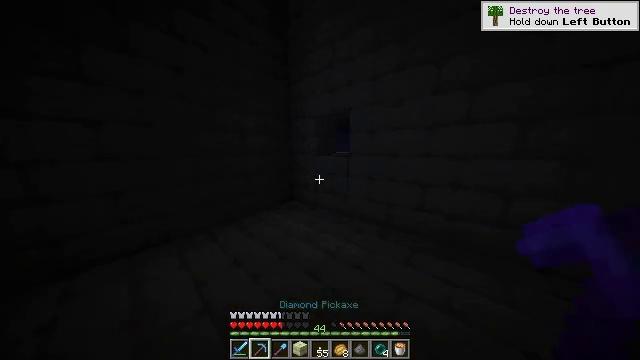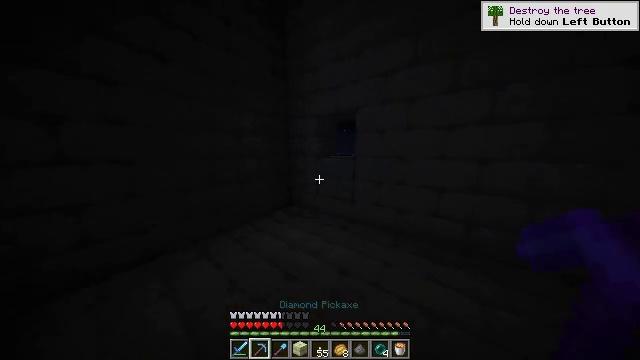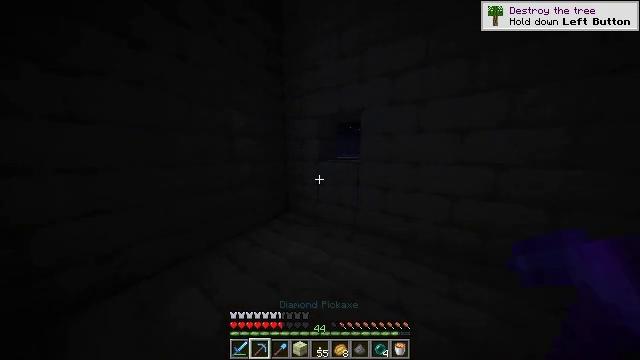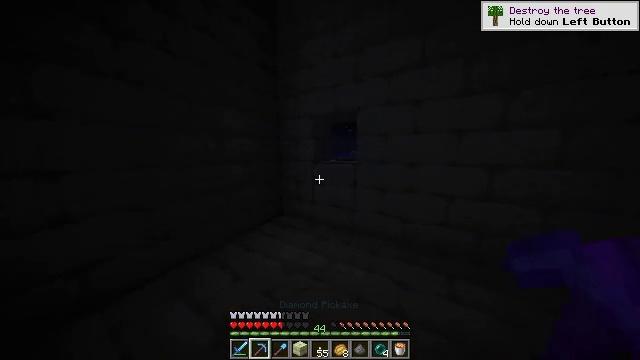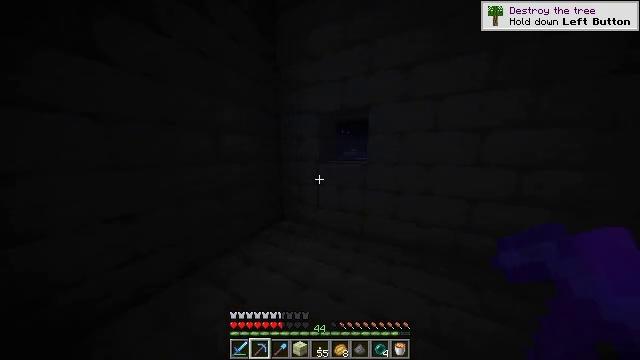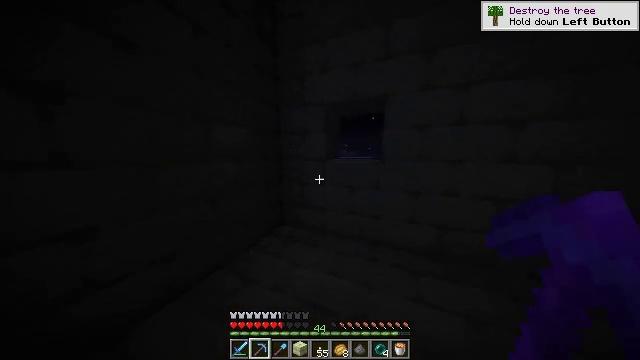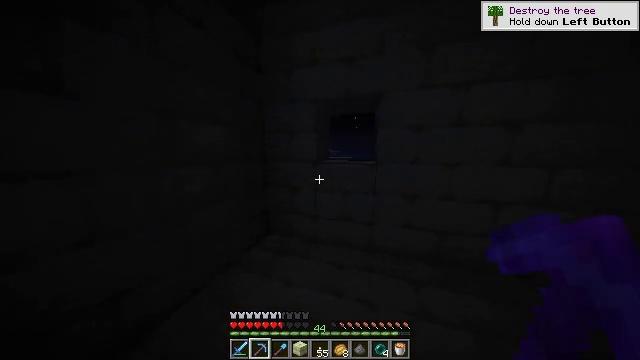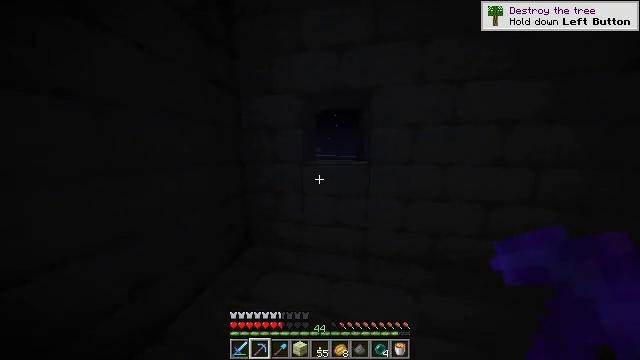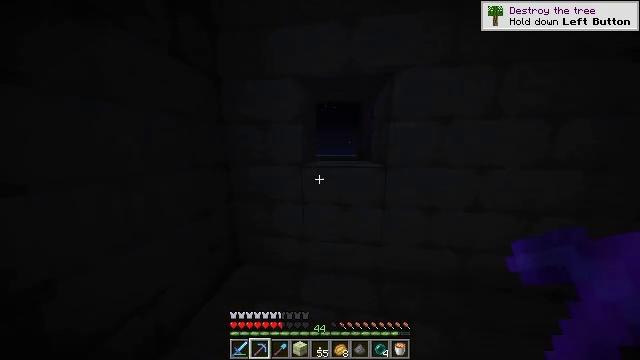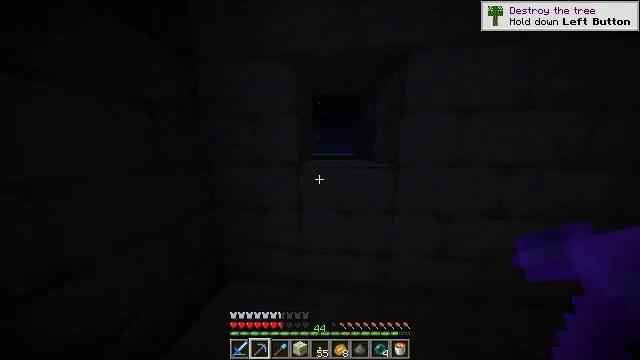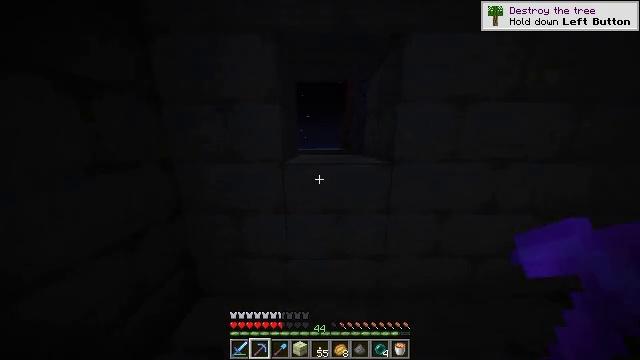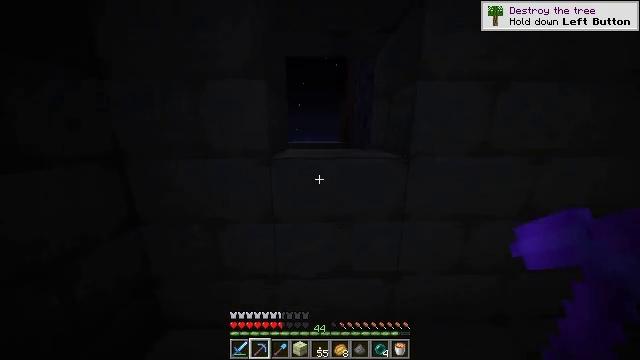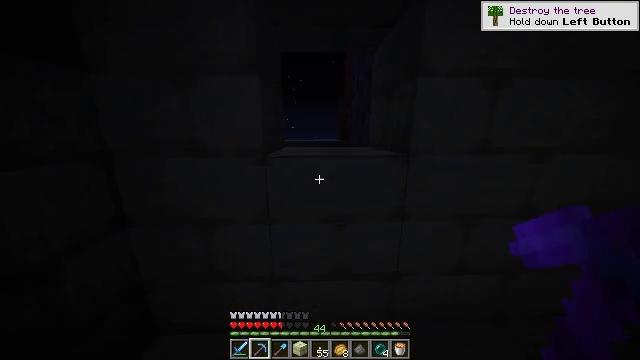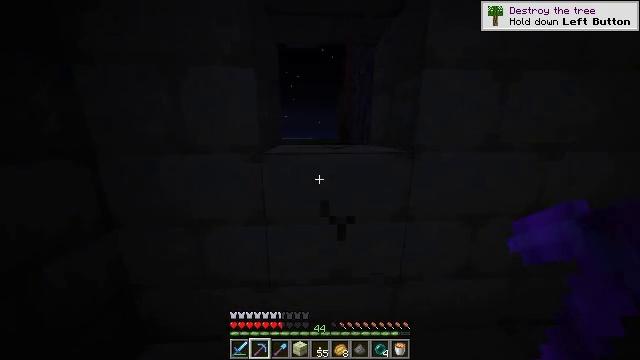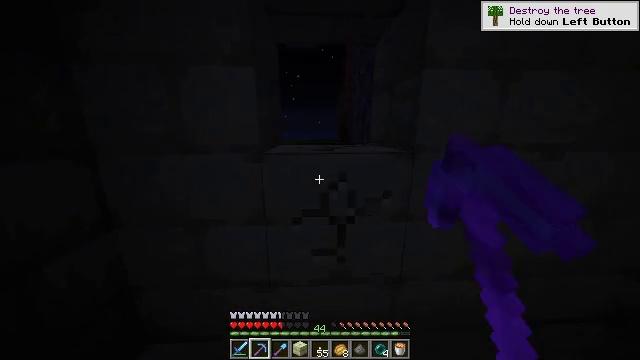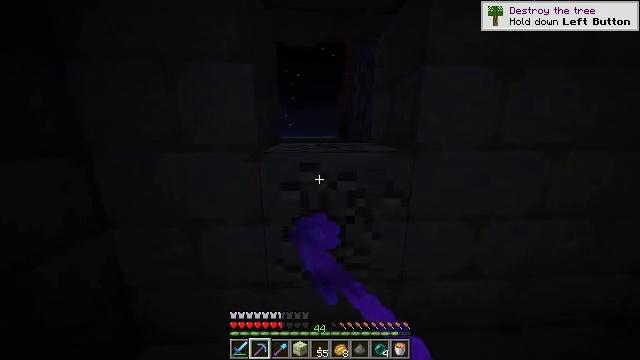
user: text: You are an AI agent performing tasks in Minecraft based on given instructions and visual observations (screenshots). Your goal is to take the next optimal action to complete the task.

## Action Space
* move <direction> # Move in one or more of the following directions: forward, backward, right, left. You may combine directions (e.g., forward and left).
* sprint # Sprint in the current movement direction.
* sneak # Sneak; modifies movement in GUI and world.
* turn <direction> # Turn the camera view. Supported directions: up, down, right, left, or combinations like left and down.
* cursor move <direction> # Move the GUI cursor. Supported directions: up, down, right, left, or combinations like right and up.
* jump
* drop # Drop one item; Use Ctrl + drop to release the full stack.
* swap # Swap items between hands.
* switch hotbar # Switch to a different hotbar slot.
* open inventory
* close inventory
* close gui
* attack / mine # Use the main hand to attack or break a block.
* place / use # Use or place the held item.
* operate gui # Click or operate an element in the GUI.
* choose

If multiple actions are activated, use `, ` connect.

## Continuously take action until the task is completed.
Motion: motion action
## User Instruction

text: Break the end stone bricks.
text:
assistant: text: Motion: move forward and move left, turn right
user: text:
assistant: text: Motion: move forward and move left, turn right
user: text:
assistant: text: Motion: move forward and move left, turn right
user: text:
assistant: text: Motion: move forward and move left, turn right
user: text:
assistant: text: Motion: move forward, turn right
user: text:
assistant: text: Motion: move forward, turn right
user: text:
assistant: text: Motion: move forward, turn right
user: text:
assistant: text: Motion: move forward, turn right
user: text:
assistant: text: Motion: turn right
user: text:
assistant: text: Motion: turn right and down
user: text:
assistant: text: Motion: turn right
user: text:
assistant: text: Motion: no_op
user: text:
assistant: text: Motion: attack / mine
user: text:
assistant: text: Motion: attack / mine
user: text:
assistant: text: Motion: attack / mine
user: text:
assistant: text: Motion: attack / mine
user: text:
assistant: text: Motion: no_op
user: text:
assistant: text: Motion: no_op
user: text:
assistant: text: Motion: no_op
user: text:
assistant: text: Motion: no_op
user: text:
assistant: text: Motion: no_op